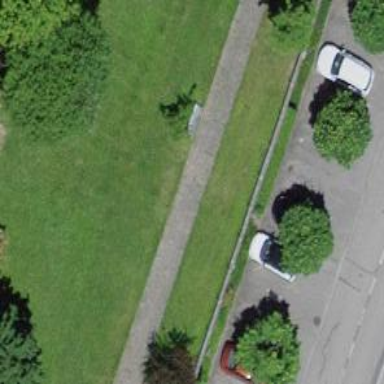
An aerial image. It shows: Bench.